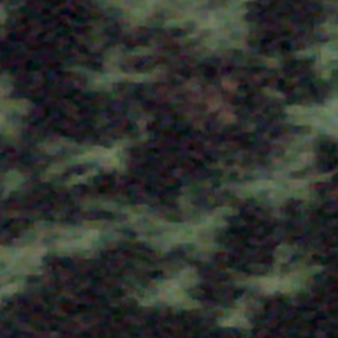
Label: other